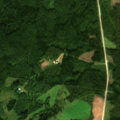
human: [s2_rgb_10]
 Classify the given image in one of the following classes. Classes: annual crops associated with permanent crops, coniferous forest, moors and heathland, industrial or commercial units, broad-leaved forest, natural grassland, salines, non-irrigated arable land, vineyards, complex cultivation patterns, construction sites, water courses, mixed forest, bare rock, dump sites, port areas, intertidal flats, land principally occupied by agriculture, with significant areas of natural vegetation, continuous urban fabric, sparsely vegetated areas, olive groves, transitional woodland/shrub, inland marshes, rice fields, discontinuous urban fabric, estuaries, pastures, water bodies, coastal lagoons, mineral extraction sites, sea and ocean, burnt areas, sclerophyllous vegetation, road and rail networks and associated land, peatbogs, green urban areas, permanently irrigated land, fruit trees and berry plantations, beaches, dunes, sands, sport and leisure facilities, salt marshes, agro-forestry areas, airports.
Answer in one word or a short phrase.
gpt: land principally occupied by agriculture, with significant areas of natural vegetation, broad-leaved forest, mixed forest